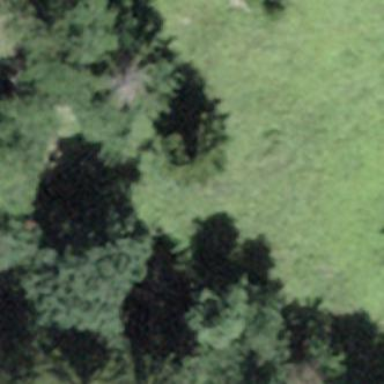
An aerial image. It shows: Forest area.